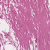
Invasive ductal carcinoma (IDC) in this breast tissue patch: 0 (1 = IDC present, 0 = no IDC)